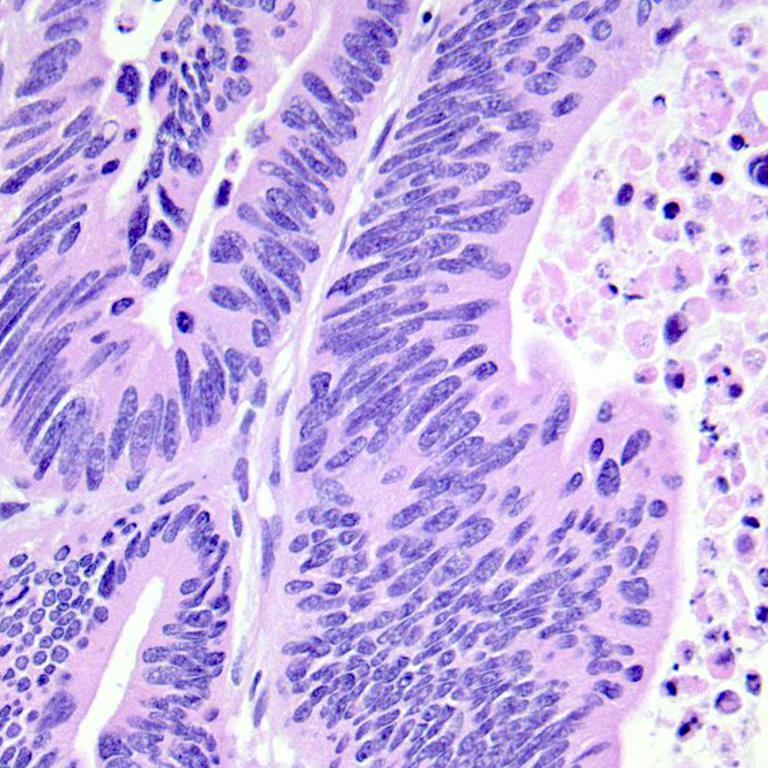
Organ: colon
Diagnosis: adenocarcinomas